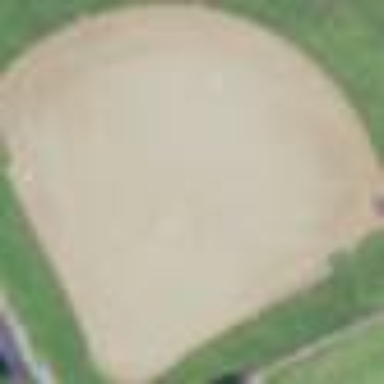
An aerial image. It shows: Infield baseball field.